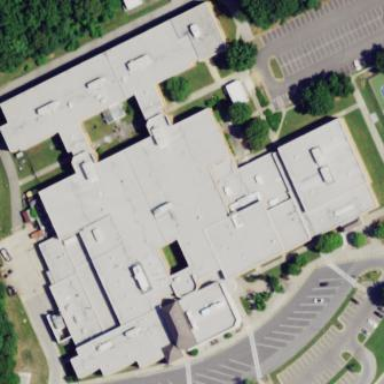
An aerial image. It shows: School building.